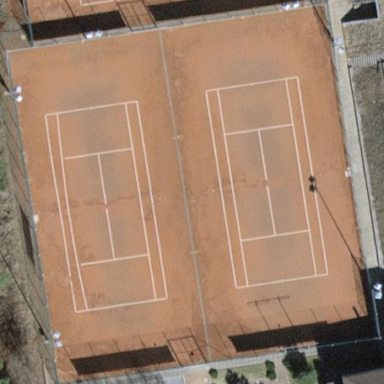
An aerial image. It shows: Tennis court on pitch designated for leisure land.